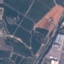
Label: PermanentCrop